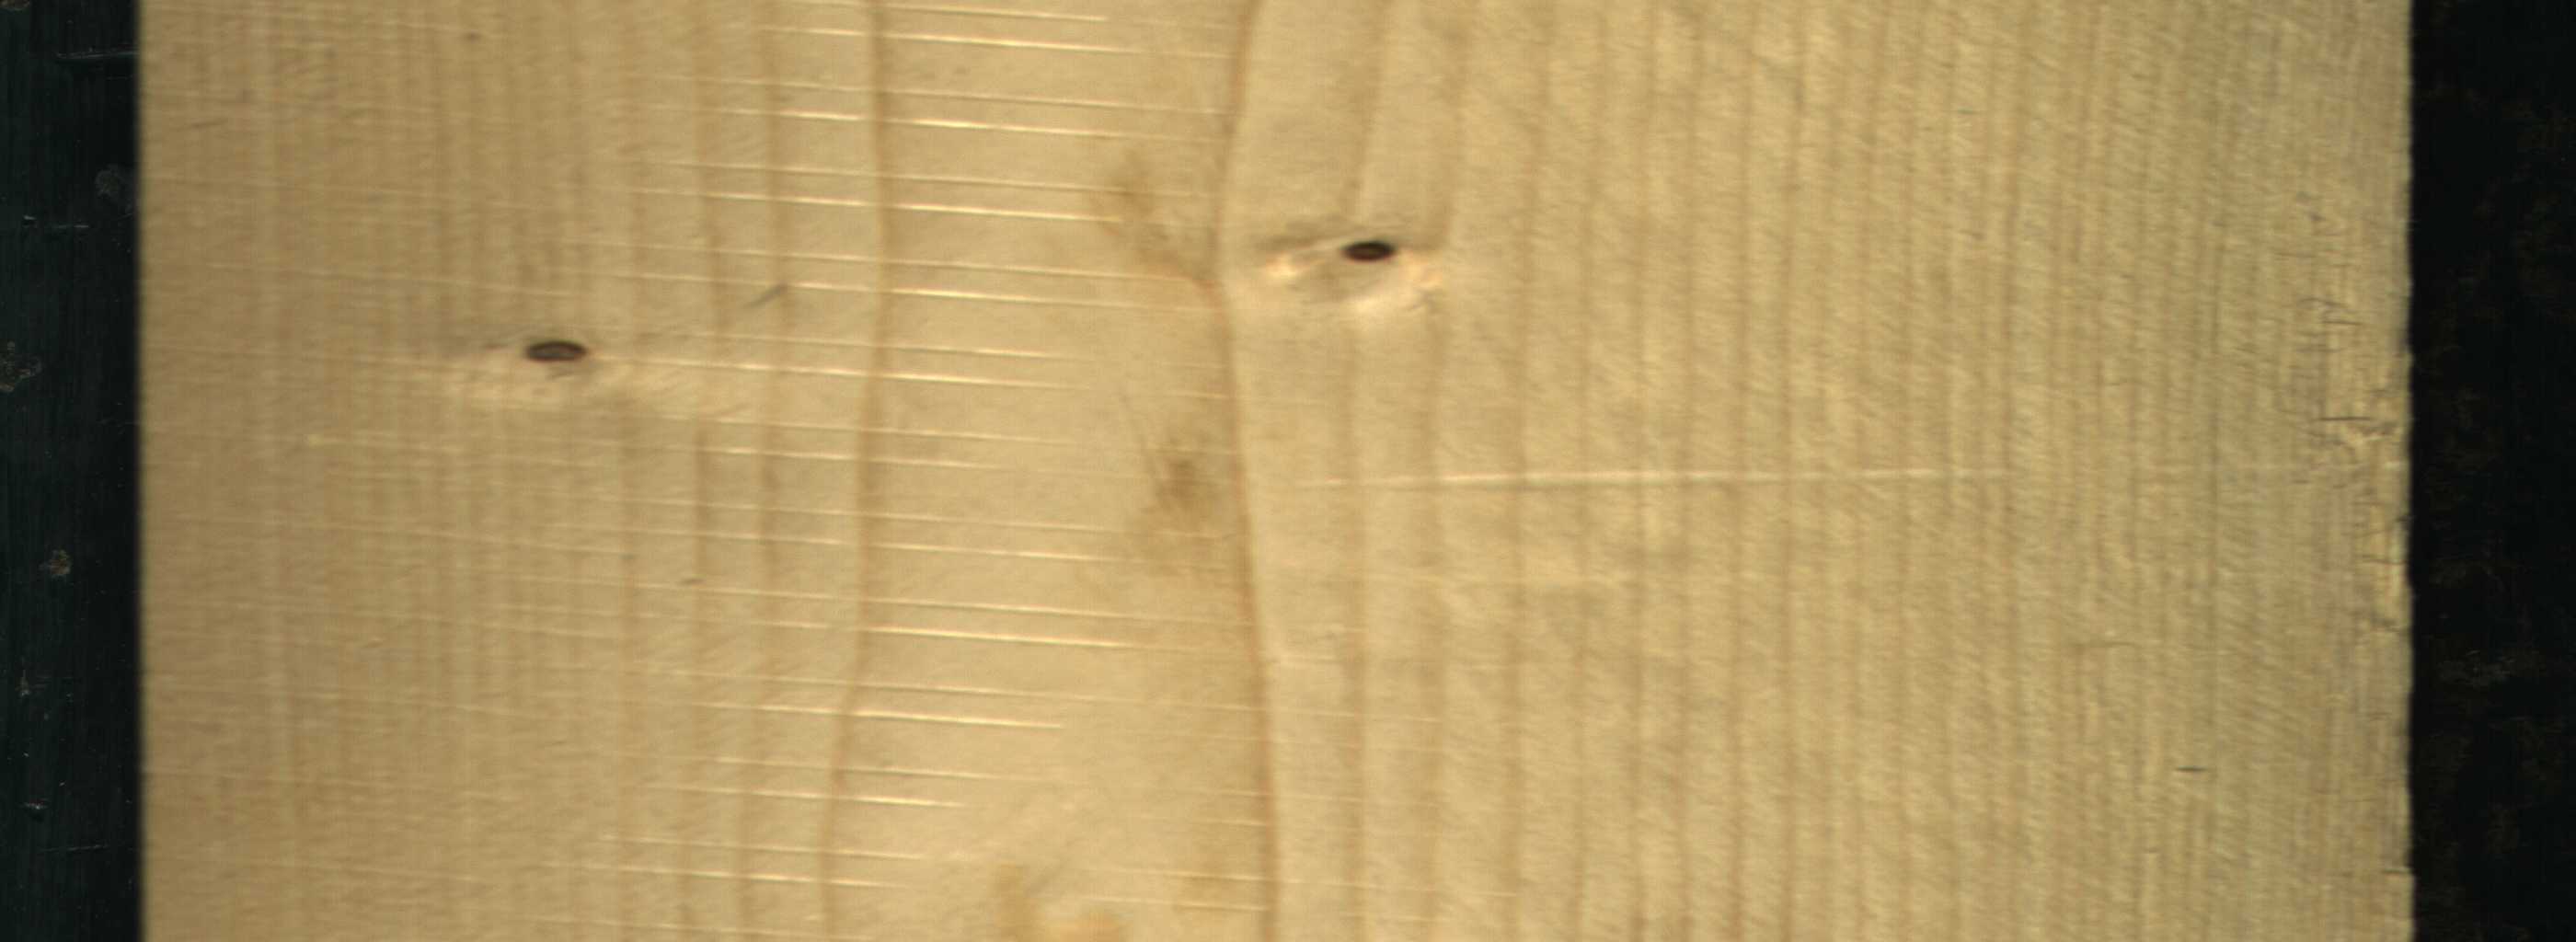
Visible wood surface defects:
Live_Knot
Live_Knot